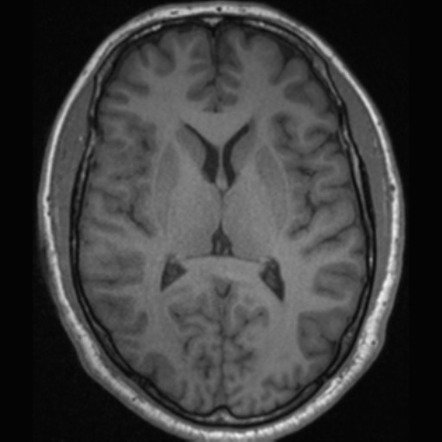
Label: notumor